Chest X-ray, PA view. Patient: 75 years old, sex M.
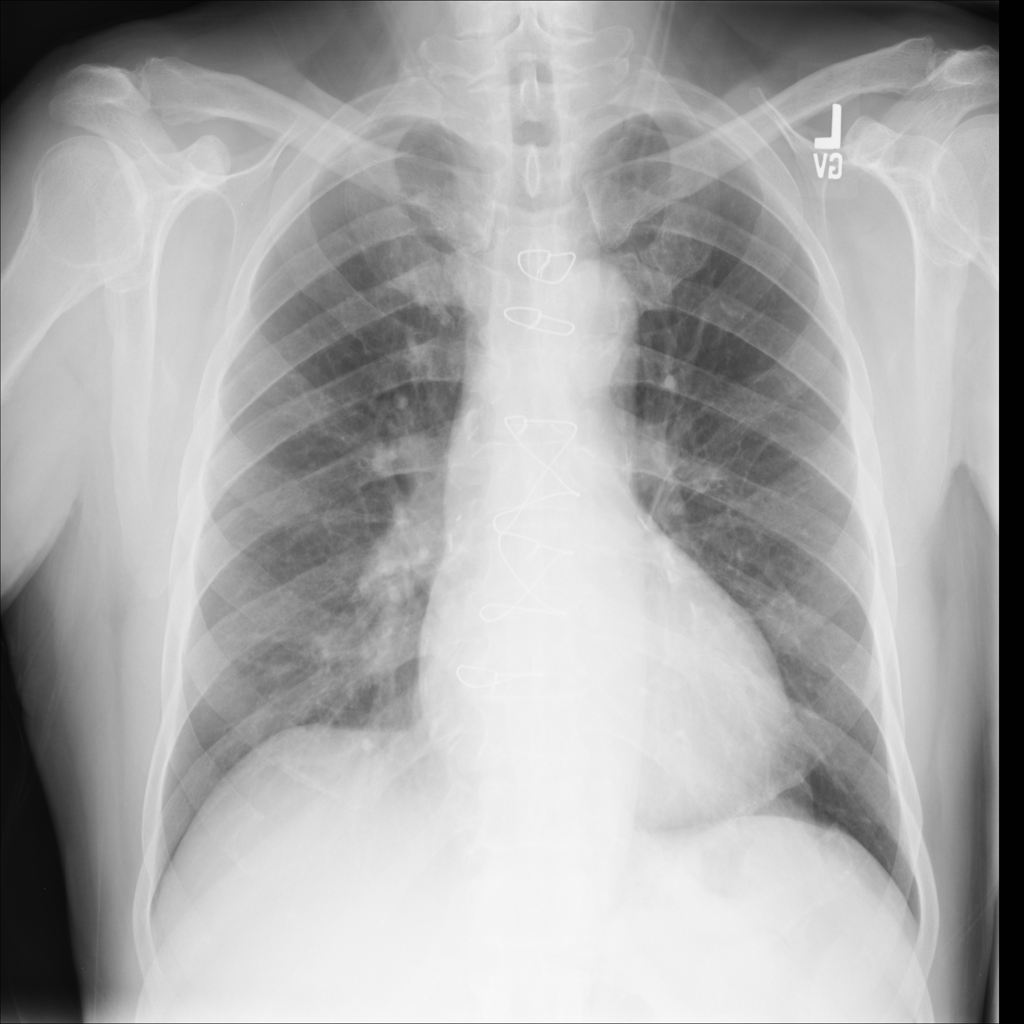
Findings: No Finding